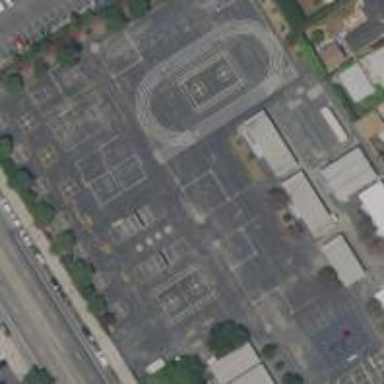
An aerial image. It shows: Asphalt schoolyard.